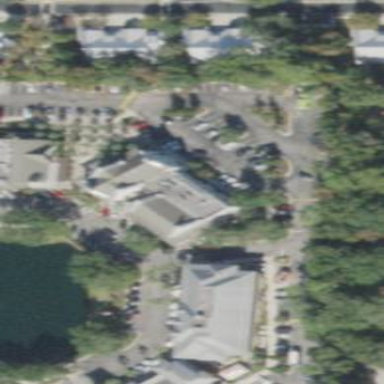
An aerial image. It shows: Retail building.